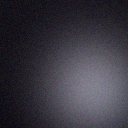
Screen state: off